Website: crate-barrel
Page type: account-selection
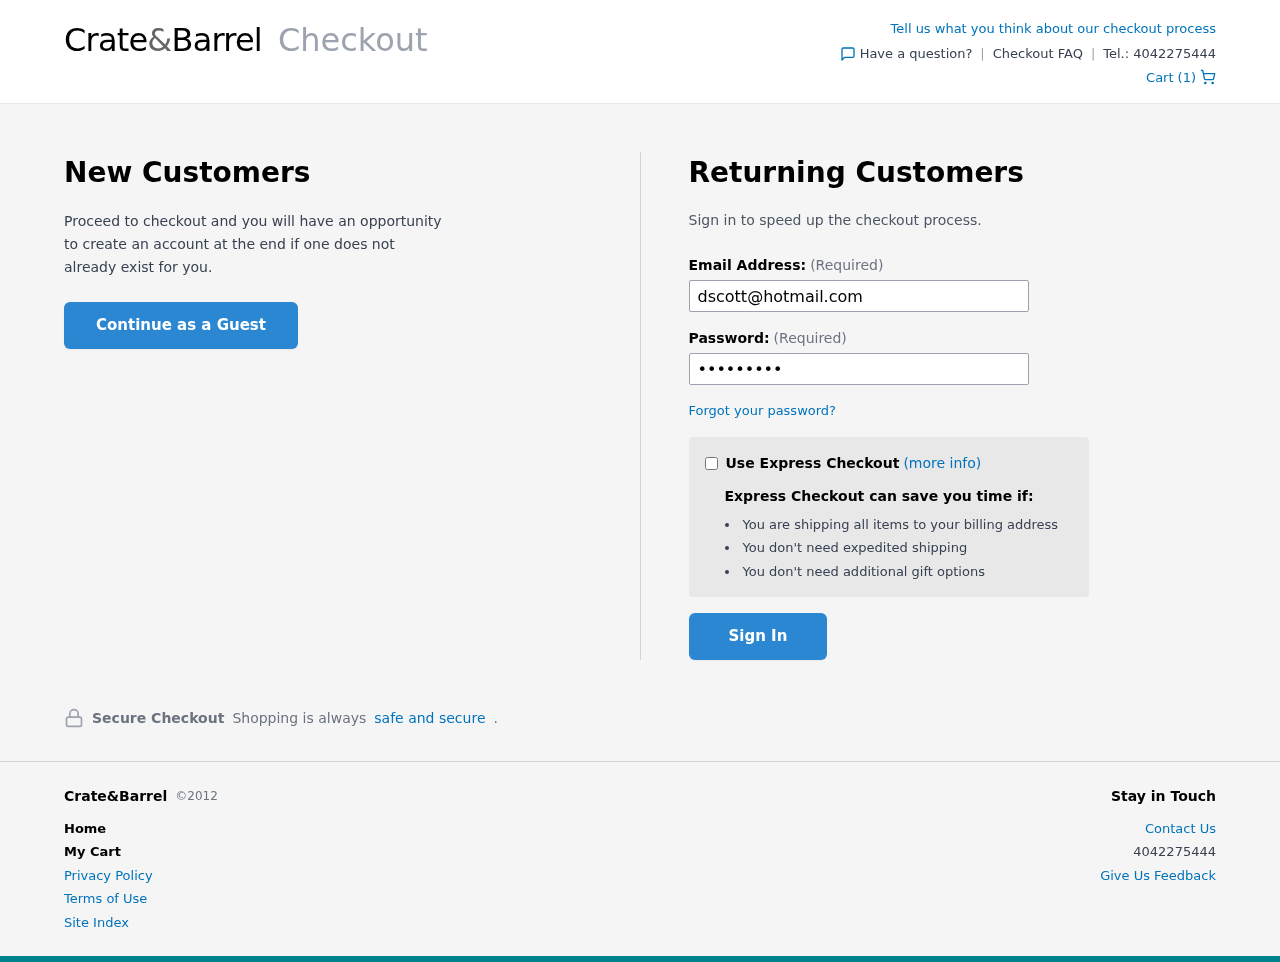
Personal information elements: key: PII_EMAIL
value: dscott@hotmail.com
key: PII_PHONE
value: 4042275444
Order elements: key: ORDER_NUM_ITEMS
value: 1